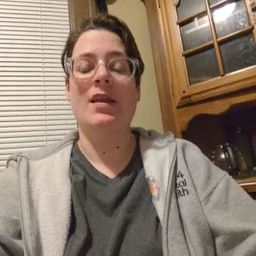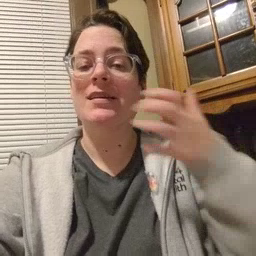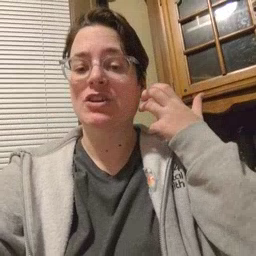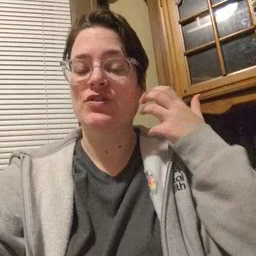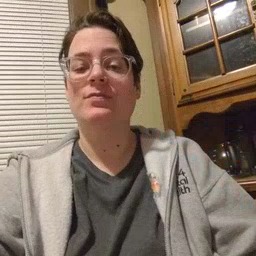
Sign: tiger